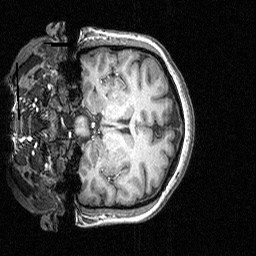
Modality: T1w
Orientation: coronal
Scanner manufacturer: siemens
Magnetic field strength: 3 T
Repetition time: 1.54 s
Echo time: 0.00304 s